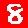
Digit: 8